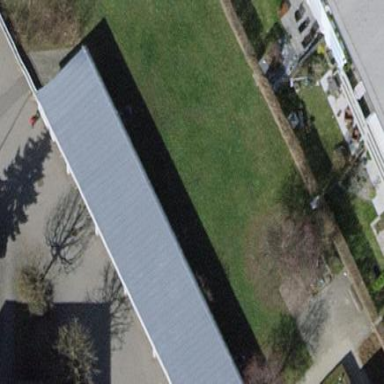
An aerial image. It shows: Flat-roofed building.